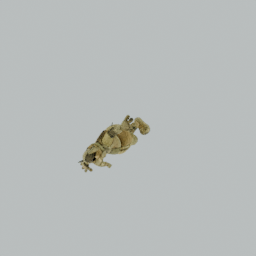
Label: animals